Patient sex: M
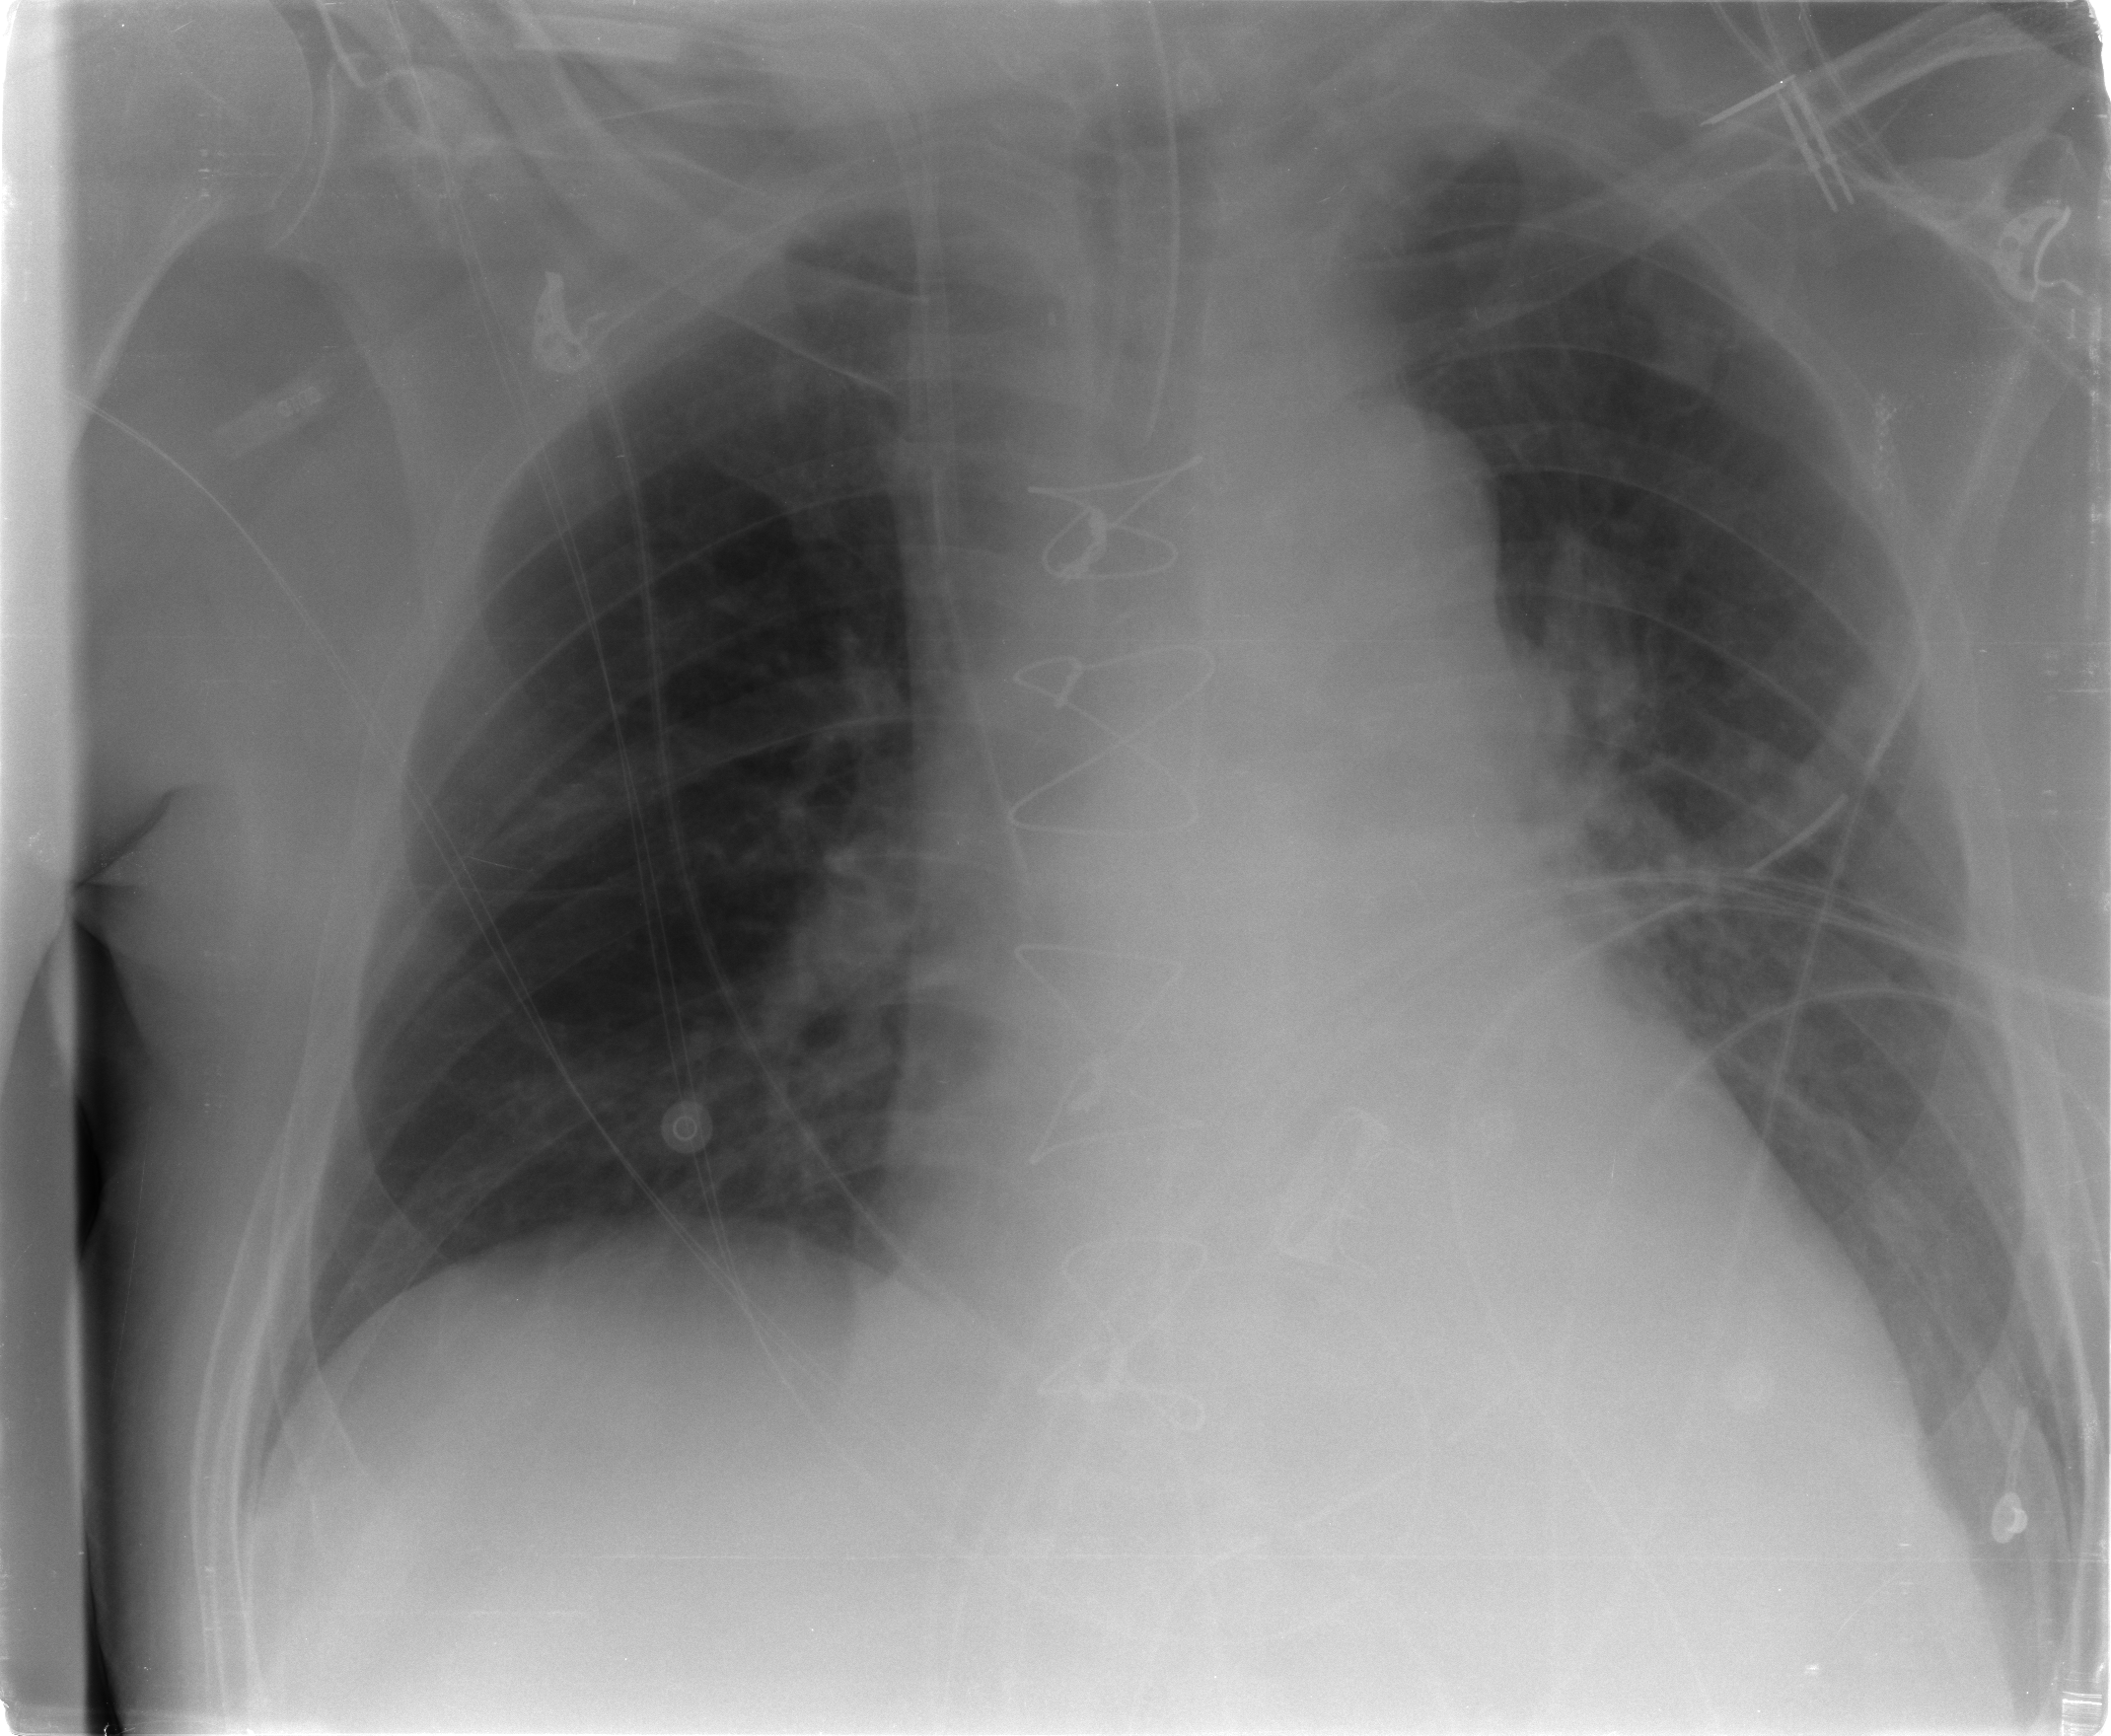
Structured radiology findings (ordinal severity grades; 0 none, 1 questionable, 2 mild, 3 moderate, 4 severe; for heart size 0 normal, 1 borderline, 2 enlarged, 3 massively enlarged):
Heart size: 2
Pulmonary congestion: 2
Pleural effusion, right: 0
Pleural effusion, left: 1
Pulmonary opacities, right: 0
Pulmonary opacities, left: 0
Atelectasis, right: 0
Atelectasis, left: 2